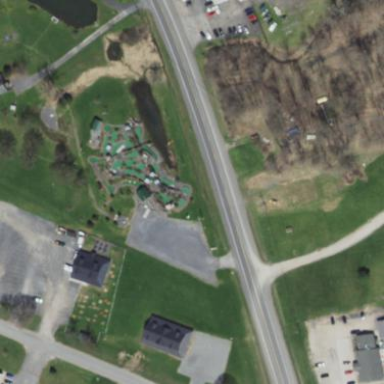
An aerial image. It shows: Miniature golf leisure land.